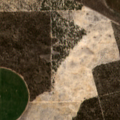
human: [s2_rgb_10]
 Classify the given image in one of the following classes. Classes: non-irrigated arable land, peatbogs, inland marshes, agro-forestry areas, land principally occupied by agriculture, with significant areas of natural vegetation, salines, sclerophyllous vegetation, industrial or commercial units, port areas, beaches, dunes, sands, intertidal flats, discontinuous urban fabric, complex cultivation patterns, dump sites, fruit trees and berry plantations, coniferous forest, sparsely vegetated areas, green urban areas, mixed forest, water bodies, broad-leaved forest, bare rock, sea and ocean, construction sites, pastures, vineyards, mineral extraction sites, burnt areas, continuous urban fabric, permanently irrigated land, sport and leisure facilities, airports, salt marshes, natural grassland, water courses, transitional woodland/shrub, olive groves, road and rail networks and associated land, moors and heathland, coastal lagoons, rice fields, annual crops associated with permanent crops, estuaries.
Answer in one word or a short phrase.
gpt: permanently irrigated land, coniferous forest, transitional woodland/shrub